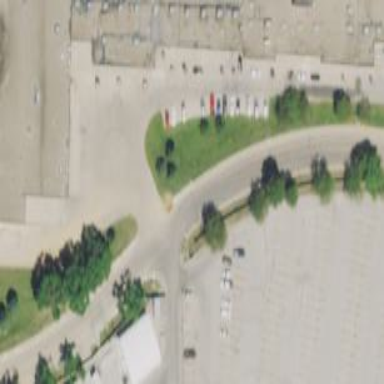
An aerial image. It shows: Retail building.